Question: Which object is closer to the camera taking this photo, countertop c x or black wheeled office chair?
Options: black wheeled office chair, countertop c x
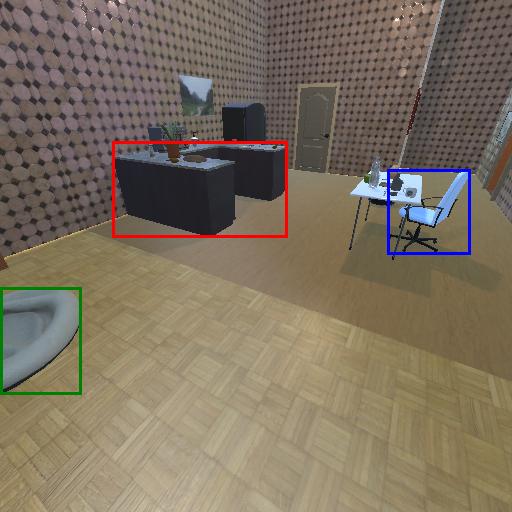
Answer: black wheeled office chair